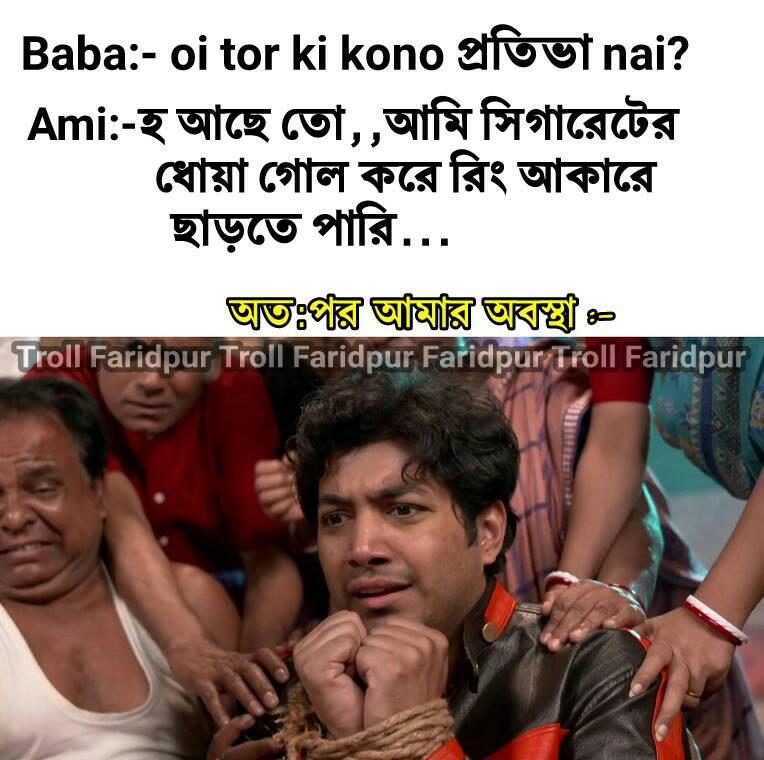
Caption: Baba :- oi tor ki kono প্রতিভা  nai      Ami :-   হ আছে তো , ,   আমি সিগারেটের ধোয়া গোল করে রিং আকারে ছাড়তে পারি ...     অতঃপর আমার অবস্থা -
Label: non-hate